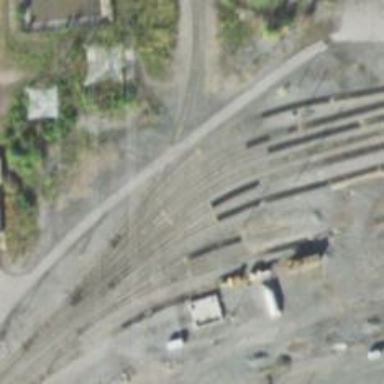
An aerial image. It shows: Railway yard in service.